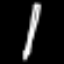
Label: pencil